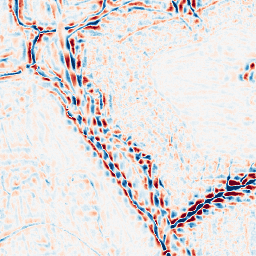
Category: wavelet
Decomposition family: wavelet_dwt
Decomposition parameters: wavelet: db4
level: 3
Upsampling method: quadratic
Upsampling parameters: scale: 2
Upsampling scale: 2